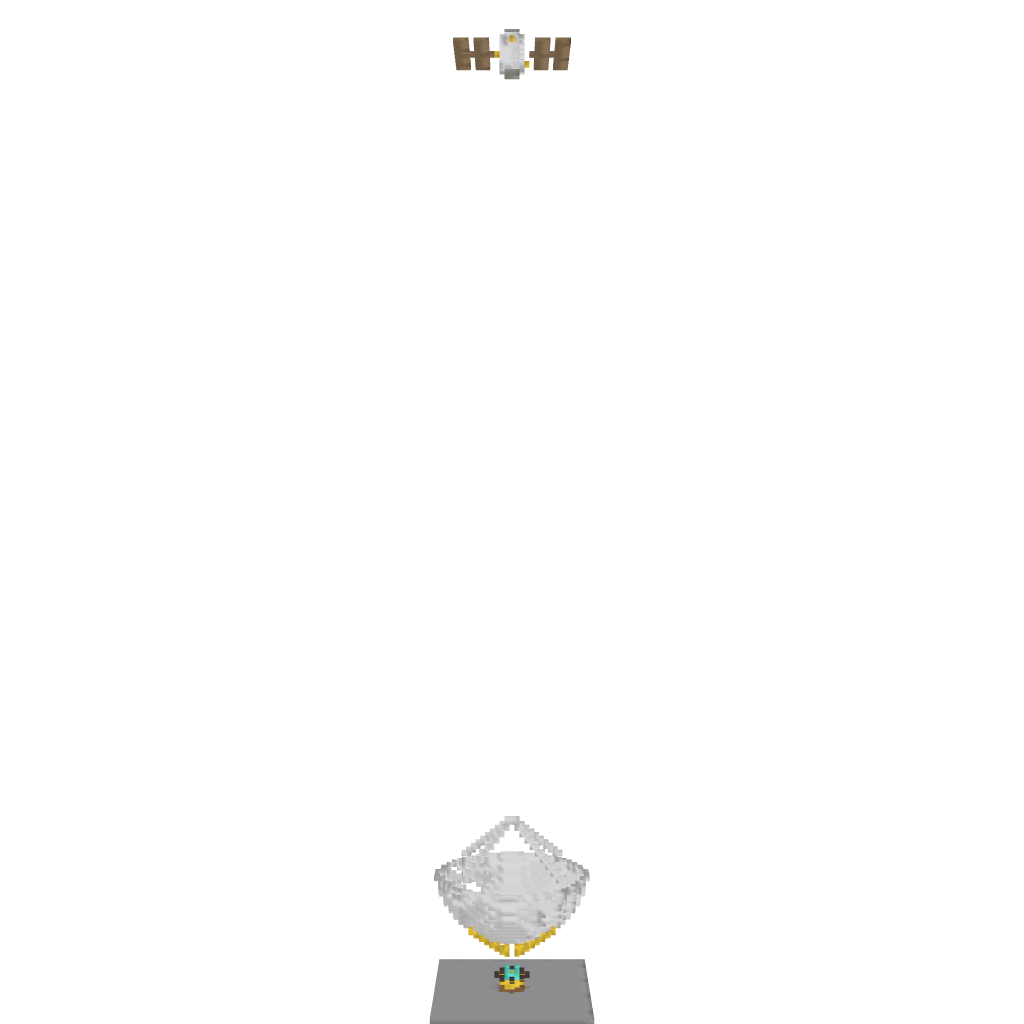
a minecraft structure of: Weather Control Satellite Dish